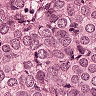
Metastatic tissue present: yes